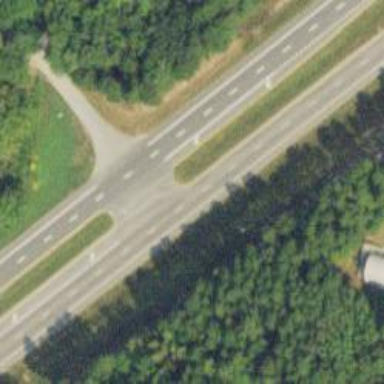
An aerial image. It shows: Asphalt trunk highway which is also expressway.